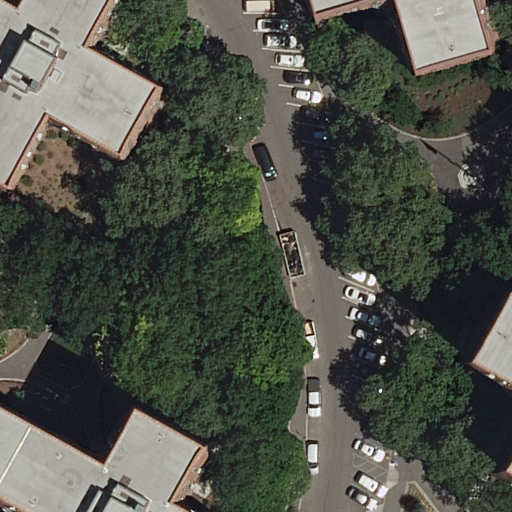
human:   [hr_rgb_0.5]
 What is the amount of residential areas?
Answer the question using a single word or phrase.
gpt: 1

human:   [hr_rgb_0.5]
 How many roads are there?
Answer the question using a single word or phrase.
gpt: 4

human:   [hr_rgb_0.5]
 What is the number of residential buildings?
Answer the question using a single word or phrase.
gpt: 4

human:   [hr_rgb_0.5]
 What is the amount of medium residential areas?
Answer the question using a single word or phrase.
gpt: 0

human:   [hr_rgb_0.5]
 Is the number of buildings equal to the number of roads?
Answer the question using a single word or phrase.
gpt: yes

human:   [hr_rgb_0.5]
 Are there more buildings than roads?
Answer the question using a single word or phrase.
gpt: no

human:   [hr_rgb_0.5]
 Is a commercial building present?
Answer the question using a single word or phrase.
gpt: no

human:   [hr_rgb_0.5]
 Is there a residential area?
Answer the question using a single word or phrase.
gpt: yes

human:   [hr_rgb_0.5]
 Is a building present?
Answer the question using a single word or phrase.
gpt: yes

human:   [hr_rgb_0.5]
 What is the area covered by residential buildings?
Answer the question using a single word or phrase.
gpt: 7129m2

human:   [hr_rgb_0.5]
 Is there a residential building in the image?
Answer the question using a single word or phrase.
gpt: yes

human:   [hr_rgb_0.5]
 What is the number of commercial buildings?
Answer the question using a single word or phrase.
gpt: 0

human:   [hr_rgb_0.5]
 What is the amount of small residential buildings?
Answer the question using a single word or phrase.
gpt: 1

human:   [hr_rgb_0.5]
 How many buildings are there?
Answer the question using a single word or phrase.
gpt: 4

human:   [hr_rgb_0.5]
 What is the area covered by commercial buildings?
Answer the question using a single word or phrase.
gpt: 0m2

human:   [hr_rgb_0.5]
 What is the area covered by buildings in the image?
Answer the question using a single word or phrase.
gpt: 7129m2

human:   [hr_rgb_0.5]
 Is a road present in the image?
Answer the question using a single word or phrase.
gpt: yes

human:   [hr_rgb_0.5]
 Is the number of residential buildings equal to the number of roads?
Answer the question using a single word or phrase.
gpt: yes

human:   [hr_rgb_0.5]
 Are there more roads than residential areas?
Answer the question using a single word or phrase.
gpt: yes

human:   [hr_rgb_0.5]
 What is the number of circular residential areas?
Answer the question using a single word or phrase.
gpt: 0

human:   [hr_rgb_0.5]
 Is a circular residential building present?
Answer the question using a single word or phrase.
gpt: no

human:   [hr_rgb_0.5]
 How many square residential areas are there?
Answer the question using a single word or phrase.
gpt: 0

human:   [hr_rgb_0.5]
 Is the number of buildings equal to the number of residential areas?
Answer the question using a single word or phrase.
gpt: no

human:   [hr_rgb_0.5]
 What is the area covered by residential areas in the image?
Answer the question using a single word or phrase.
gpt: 10614m2

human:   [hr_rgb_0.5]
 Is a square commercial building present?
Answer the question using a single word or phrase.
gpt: no

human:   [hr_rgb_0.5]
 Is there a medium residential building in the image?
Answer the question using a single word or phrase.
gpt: no

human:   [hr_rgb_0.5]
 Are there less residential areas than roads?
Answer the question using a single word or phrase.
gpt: yes

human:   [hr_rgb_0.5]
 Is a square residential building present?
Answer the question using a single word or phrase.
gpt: no

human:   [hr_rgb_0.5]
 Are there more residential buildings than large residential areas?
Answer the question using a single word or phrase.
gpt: yes

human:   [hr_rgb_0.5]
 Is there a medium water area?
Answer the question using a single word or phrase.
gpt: no

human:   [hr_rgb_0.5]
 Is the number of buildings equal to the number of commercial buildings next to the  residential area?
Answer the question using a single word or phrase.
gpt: no

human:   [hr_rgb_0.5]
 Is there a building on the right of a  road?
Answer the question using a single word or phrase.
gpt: yes

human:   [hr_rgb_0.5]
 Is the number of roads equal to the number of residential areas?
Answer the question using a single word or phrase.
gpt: no

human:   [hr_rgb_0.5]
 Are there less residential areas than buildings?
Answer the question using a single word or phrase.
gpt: yes

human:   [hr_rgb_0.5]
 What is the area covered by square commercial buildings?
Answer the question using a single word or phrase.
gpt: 0m2

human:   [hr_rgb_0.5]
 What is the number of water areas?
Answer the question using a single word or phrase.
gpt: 0

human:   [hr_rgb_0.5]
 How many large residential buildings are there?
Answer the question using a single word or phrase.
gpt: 3

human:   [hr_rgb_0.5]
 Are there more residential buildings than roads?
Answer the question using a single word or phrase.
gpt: no

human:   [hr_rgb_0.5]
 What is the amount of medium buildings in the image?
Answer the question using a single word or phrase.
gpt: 0

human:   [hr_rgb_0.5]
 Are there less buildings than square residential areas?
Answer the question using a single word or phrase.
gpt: no

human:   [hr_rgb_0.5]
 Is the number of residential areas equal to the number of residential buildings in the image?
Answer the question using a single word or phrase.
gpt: no

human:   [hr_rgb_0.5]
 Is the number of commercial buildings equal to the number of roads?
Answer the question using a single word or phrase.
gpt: no

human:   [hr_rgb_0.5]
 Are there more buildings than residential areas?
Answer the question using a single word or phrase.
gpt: yes

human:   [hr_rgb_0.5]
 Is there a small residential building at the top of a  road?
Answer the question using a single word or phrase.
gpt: yes

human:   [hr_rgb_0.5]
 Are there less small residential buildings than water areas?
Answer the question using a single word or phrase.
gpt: no

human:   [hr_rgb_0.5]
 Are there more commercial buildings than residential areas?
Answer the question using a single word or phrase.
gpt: no

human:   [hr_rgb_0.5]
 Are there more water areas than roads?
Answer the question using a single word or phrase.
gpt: no

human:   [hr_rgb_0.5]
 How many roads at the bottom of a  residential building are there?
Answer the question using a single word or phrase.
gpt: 4

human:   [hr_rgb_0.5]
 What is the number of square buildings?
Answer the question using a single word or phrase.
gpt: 0

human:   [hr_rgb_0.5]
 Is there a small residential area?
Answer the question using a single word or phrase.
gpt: no

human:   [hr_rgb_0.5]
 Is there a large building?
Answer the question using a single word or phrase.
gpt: yes

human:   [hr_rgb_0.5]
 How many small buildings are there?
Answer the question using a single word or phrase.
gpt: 1

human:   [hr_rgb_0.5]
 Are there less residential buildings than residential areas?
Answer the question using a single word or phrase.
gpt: no

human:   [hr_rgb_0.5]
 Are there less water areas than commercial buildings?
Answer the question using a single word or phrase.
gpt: no

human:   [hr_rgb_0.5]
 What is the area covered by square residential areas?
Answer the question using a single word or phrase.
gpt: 0m2

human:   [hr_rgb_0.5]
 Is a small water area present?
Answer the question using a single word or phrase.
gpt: no

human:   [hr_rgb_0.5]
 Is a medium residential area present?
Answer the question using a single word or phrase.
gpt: no

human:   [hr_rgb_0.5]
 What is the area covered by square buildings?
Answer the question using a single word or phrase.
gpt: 0m2

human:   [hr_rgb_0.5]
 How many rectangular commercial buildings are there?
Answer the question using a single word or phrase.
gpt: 0

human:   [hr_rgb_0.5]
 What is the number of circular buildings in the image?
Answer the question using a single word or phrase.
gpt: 0

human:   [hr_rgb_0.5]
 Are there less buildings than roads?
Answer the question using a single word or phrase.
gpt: no

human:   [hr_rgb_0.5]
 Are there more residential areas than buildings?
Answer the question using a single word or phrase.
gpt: no

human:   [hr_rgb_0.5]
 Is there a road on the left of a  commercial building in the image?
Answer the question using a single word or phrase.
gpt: no

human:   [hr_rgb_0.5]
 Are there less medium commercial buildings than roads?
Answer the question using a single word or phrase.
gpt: yes